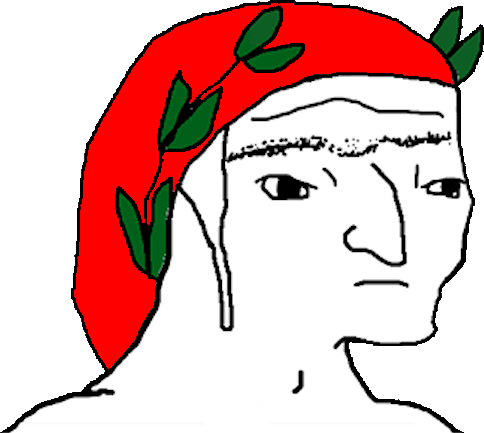
Label: 5_Grug